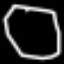
Label: octagon